Question: I have a buffer containing a "raw" BGRA texture with one byte per color.
The lines are in reversed order (the texture is upside down).
The BGRA buffer is all green (0, 255, 0, 255).
I need to convert that to RGBA and flip the textures lines.
I tried this:
'''
// bgra is an unsigned char*
int width = 1366;
int height = 768;
unsigned char* rgba = new unsigned char[width * height * 4];
for(int y = height - 1; y >= 0; y--)
{
for(int x = 0; x < width; x++)
{
rgba[(x * y * 4)] = bgra[(x * y * 4) + 2];
rgba[(x * y * 4) + 1] = bgra[(x * y * 4) + 1];
rgba[(x * y * 4) + 2] = bgra[(x * y * 4)];
rgba[(x * y * 4) + 3] = bgra[(x * y * 4) + 3];
}
}
'''
But the result when rendered is not a full green screen, but this:

What might i be doing wrong here?
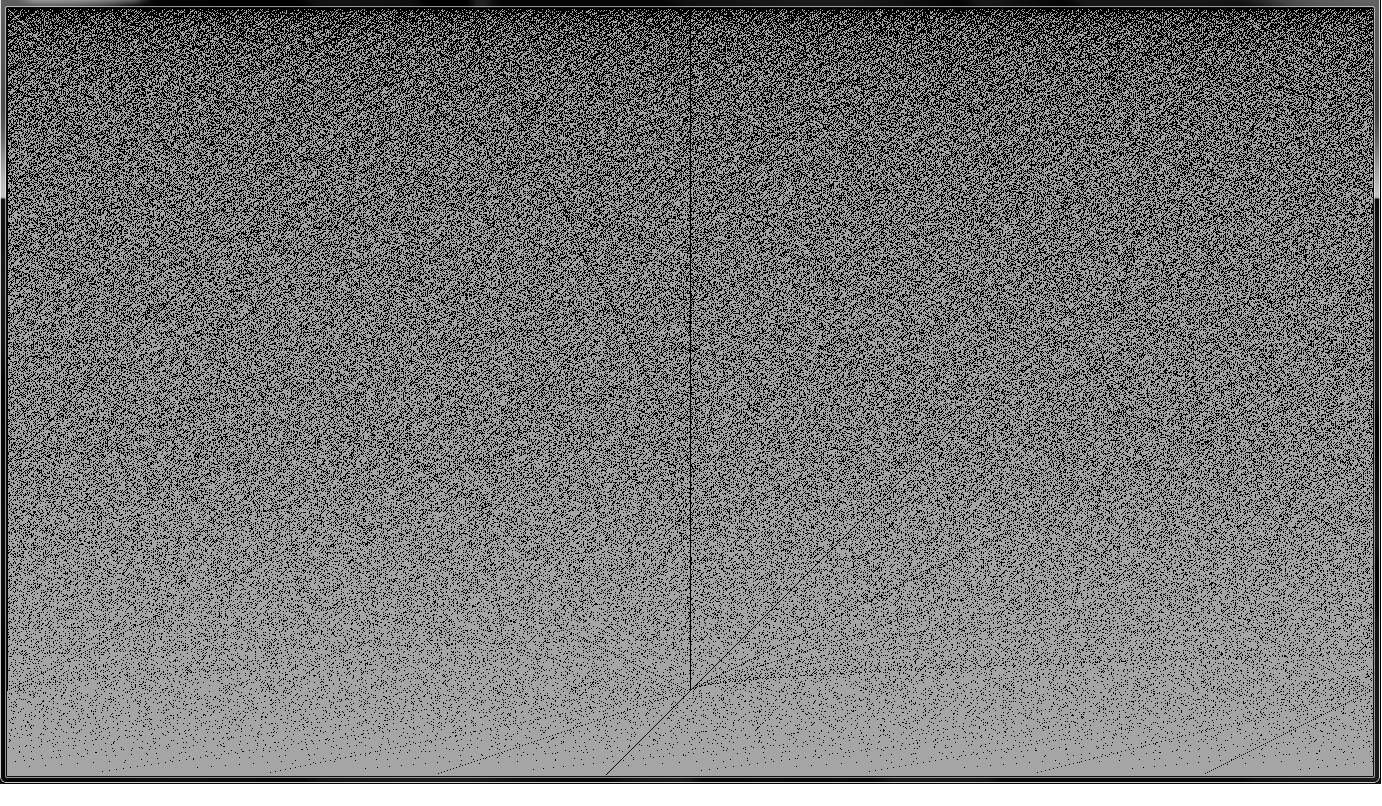
Answer: You're indexing wrong.
This is how it should be done:
'''
rgba[(x + y * width) * 4] = bgra[(x + y * width) * 4 + 2]
'''